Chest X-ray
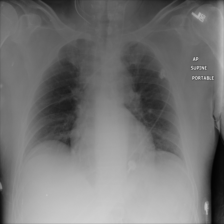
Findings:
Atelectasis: negative
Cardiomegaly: negative
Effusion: negative
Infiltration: negative
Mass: negative
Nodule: positive
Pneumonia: negative
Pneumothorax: negative
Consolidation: negative
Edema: negative
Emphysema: negative
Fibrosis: negative
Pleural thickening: negative
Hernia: negative